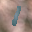
Label: 1